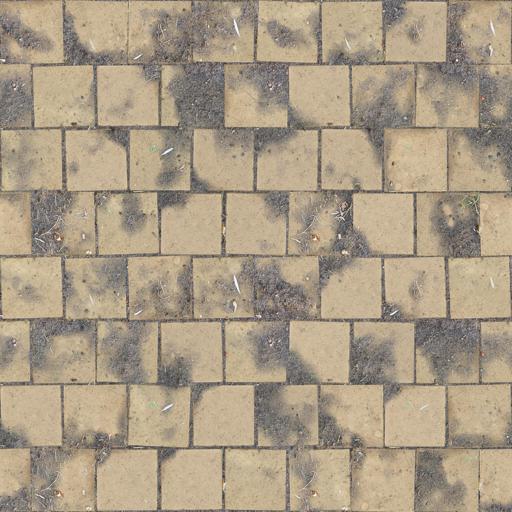
Tags: broken brown dirt dirty tiled tiles yellow